Field crop: tomato
Growth stage: 1
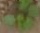
Species: solanum